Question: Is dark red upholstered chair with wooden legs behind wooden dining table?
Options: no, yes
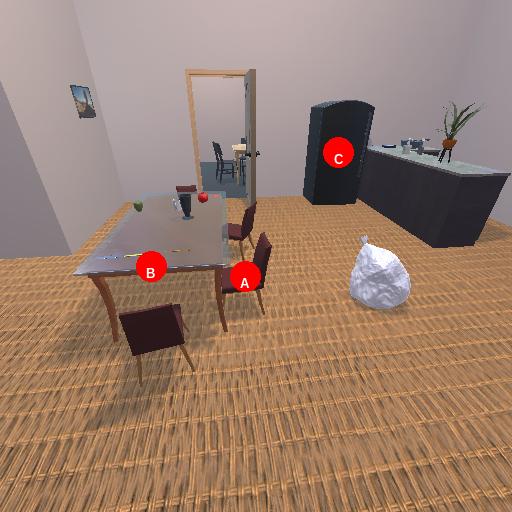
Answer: no